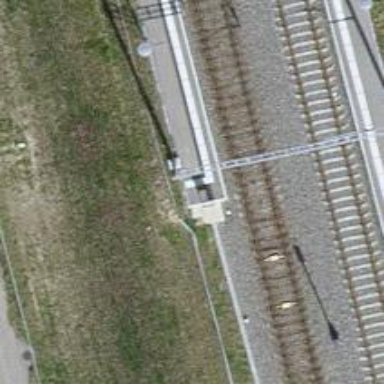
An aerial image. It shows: Abandoned railway siding with 1 track. The electrification system used contact lines.